Question: I am working on a digital clock project where I am to make a clock that looks like this:

There are 9 panels in the one frame. One panel of the 'TitlePanel' class, 6 of the 'DigitPanel' class, and 2 of the 'ColonPanel' class. The problem I am having is with the 'DigitPanel' class. I have this thing basically done but when I execute the program, the 'setDigit' method for some reason does not overwrite the default value of digit.
Can someone please show me what's wrong with the methods I have for the 'DigitPanel' class?
'''
public class DigitPane extends JPanel {
DigitPanel[] hourDigit = new DigitPanel[]{new DigitPanel(), new DigitPanel()};
DigitPanel[] minDigit = new DigitPanel[]{new DigitPanel(), new DigitPanel()};
DigitPanel[] secDigit = new DigitPanel[]{new DigitPanel(), new DigitPanel()};
private String hour = pad(Calendar.getInstance().get(Calendar.HOUR));
private String min = pad(Calendar.getInstance().get(Calendar.MINUTE));
private String sec = pad(Calendar.getInstance().get(Calendar.SECOND));
private char[] hours = hour.toCharArray();
private char[] minutes = min.toCharArray();
private char[] seconds = sec.toCharArray();
public DigitPane() {
JPanel digitsPanel = new JPanel();
digitsPanel.setLayout(new BoxLayout(digitsPanel, BoxLayout.X_AXIS));
digitsPanel.setSize(new Dimension(605, 100));
digitsPanel.add(new panelPadding());
hourDigit[0].setDigit(hours[0]);
digitsPanel.add(hourDigit[0]);
digitsPanel.add(new panelPadding());
hourDigit[1].setDigit(hours[1]);
digitsPanel.add(hourDigit[1]);
digitsPanel.add(new panelPadding());
digitsPanel.add(new ColonPanel());
digitsPanel.add(new panelPadding());
minDigit[0].setDigit(minutes[0]);
digitsPanel.add(minDigit[0]);
digitsPanel.add(new panelPadding());
minDigit[1].setDigit(minutes[1]);
digitsPanel.add(minDigit[1]);
digitsPanel.add(new panelPadding());
digitsPanel.add(new ColonPanel());
digitsPanel.add(new panelPadding());
secDigit[0].setDigit(seconds[0]);
digitsPanel.add(secDigit[0]);
digitsPanel.add(new panelPadding());
secDigit[1].setDigit(seconds[1]);
digitsPanel.add(secDigit[1]);
digitsPanel.add(new panelPadding());
this.add(digitsPanel);
}
protected String pad(int value) {
StringBuilder sb = new StringBuilder(String.valueOf(value));
while (sb.length() < 2) {
sb.insert(0, "0");
}
return sb.toString();
}
public static void main(String[] args) {
new DigitalTimeUI();
}
public class panelPadding extends JPanel {
public panelPadding() {
this.setPreferredSize(new Dimension(5, 80));
}
}
}
'''
'''
public class TitlePanel extends JPanel {
JLabel title;
public TitlePanel() {
this.setBackground(Color.WHITE);
this.setPreferredSize(new Dimension(605, 100));
this.setLayout(new GridBagLayout());
title = new JLabel("DIGITAL CLOCK");
title.setFont(new Font("Tahoma", Font.BOLD, 72));
title.setForeground(Color.BLACK);
this.add(title);
}
}
'''
'''
public class DigitPanel extends JPanel {
private char digit = '0';
public DigitPanel() {
JLabel label = new JLabel(String.valueOf(digit));
label.setFont(new Font("Tahoma", Font.BOLD, 72));
label.setForeground(Color.WHITE);
this.setLayout(new GridBagLayout());
this.setPreferredSize(new Dimension(80, 80));
this.setBackground(Color.BLACK);
this.add(label);
}
public final char getDigit() {
return digit;
}
public void setDigit(char digit) {
this.digit = digit;
}
}
'''
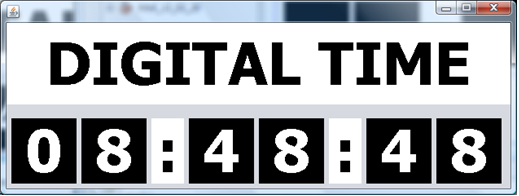
Answer: 1. The JLabel in DigitPanel should be a class level variable.
2. setDigit should set the label's text property
.
'''
public class DigitPanel extends JPanel {
private JLabel label = new JLabel(String.valueOf(digit));
public DigitPanel() {
label = new JLabel(String.valueOf(0));
label.setFont(new Font("Tahoma", Font.BOLD, 72));
label.setForeground(Color.WHITE);
this.setLayout(new GridBagLayout());
this.setPreferredSize(new Dimension(80, 80));
this.setBackground(Color.BLACK);
this.add(label);
}
public final char getDigit() {
return label.getText().charAt(0);
}
public void setDigit(char digit) {
label.setText(Character.toString(digit);
}
}
'''